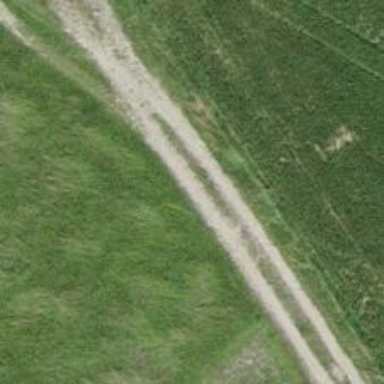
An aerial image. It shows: Track with grade 3 tracktype.